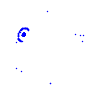
Particle: pion